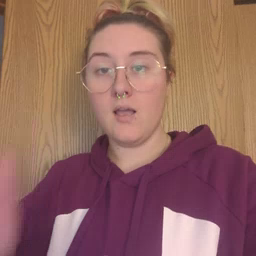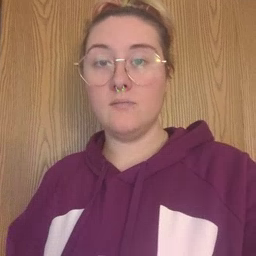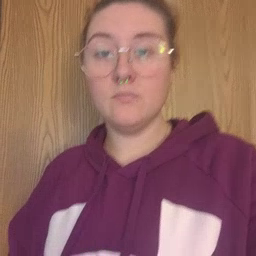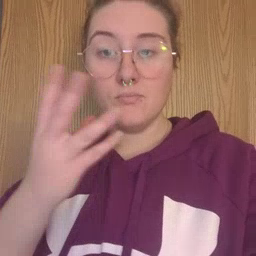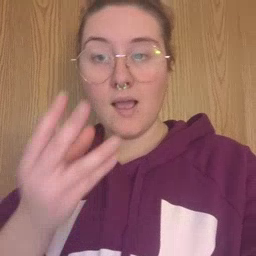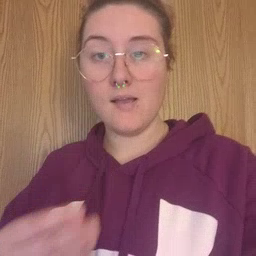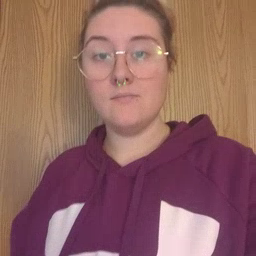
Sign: wet